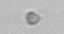
Label: nanoplankton_mix